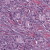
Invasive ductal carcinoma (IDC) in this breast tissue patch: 1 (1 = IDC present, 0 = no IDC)